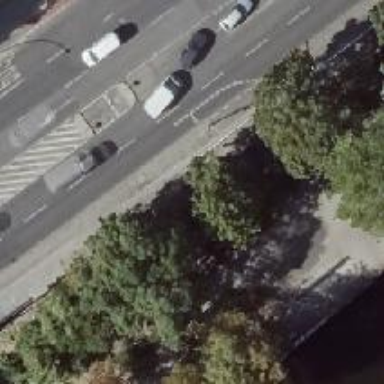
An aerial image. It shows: Asphalt footway with unmarked crossing and crossing island.